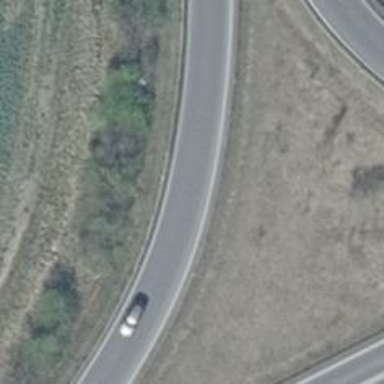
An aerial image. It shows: Trunk link highway.